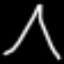
Label: The Eiffel Tower